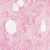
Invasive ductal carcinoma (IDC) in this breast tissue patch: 0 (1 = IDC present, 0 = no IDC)